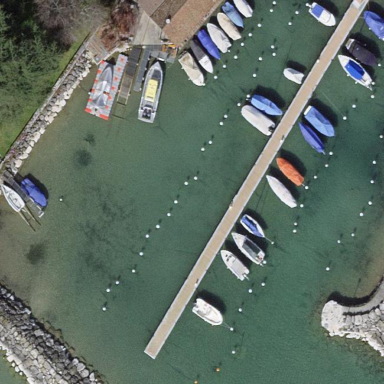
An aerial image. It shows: Marina on leisure land.